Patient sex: F
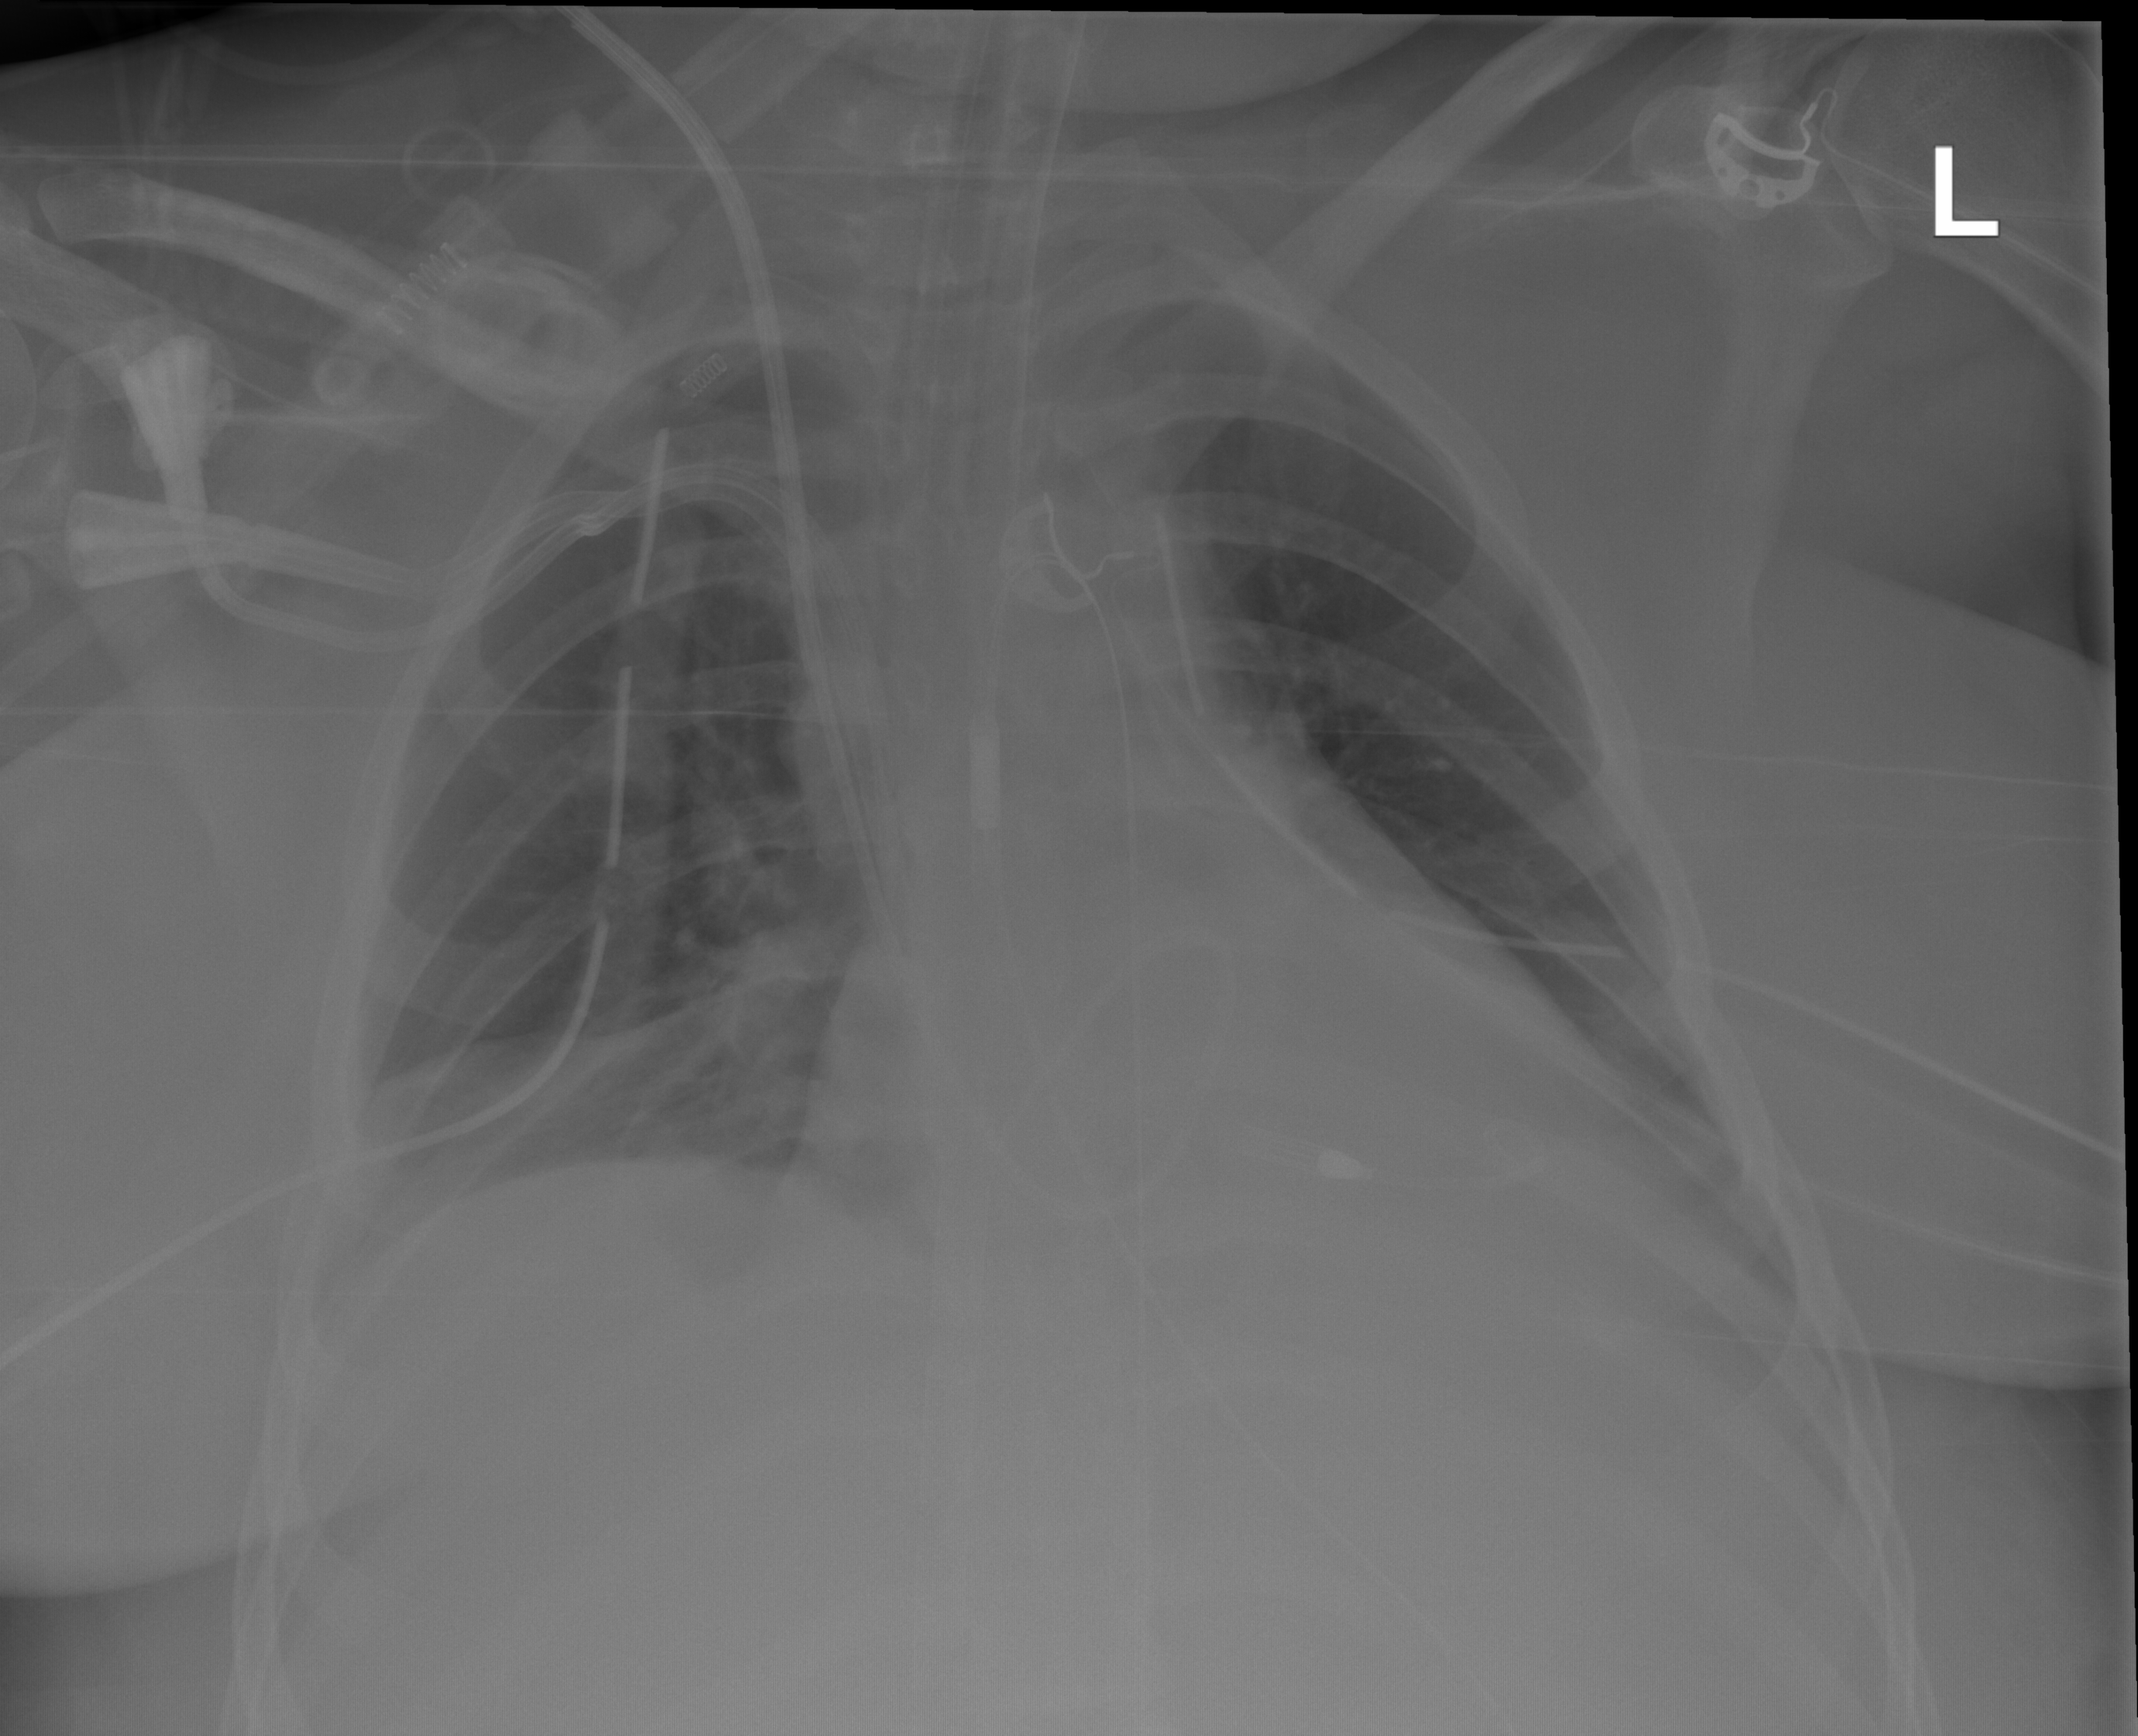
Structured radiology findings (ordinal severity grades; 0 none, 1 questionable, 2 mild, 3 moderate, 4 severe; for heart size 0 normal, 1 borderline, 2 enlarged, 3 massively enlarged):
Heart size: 2
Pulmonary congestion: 0
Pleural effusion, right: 2
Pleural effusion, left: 2
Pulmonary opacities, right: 2
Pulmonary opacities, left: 0
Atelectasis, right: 3
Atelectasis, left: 2